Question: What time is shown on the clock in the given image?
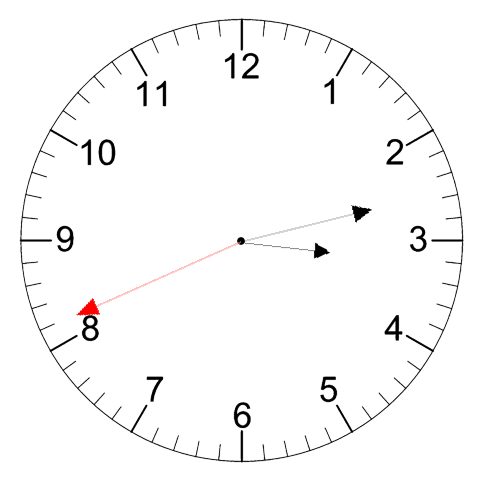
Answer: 03:12:41